Field crop: maize
Growth stage: 2
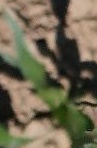
Species: maize